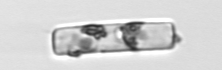
Label: Guinardia_delicatula